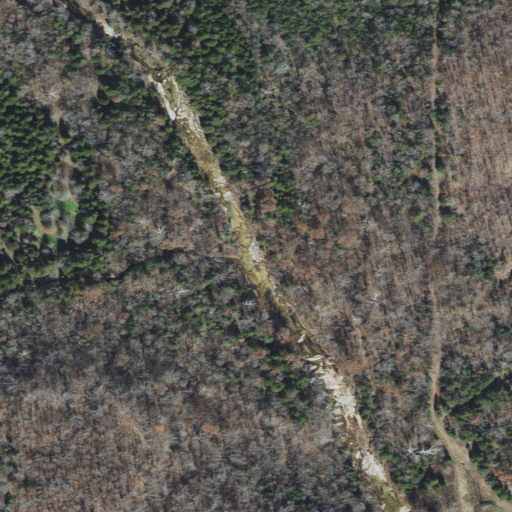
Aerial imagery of valley in Arkansas named Koontz Hollow containing deciduous forest, mixed forest, evergreen forest, and pasture